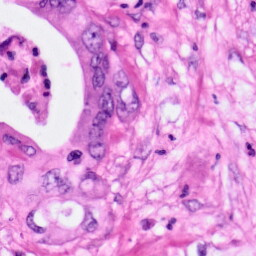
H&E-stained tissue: Pancreatic